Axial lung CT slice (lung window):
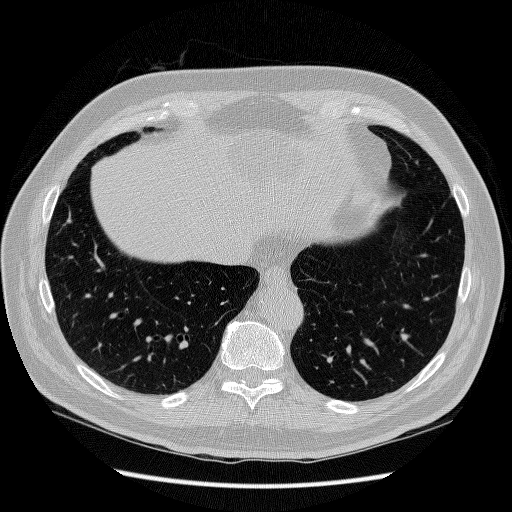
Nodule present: no